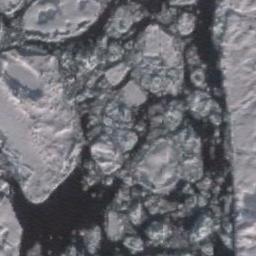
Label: sea_ice